Question: I tried installing web3, but I got the error in the picture below. I installed VS build tools using the link VS Code provided but I'm still getting the same error.

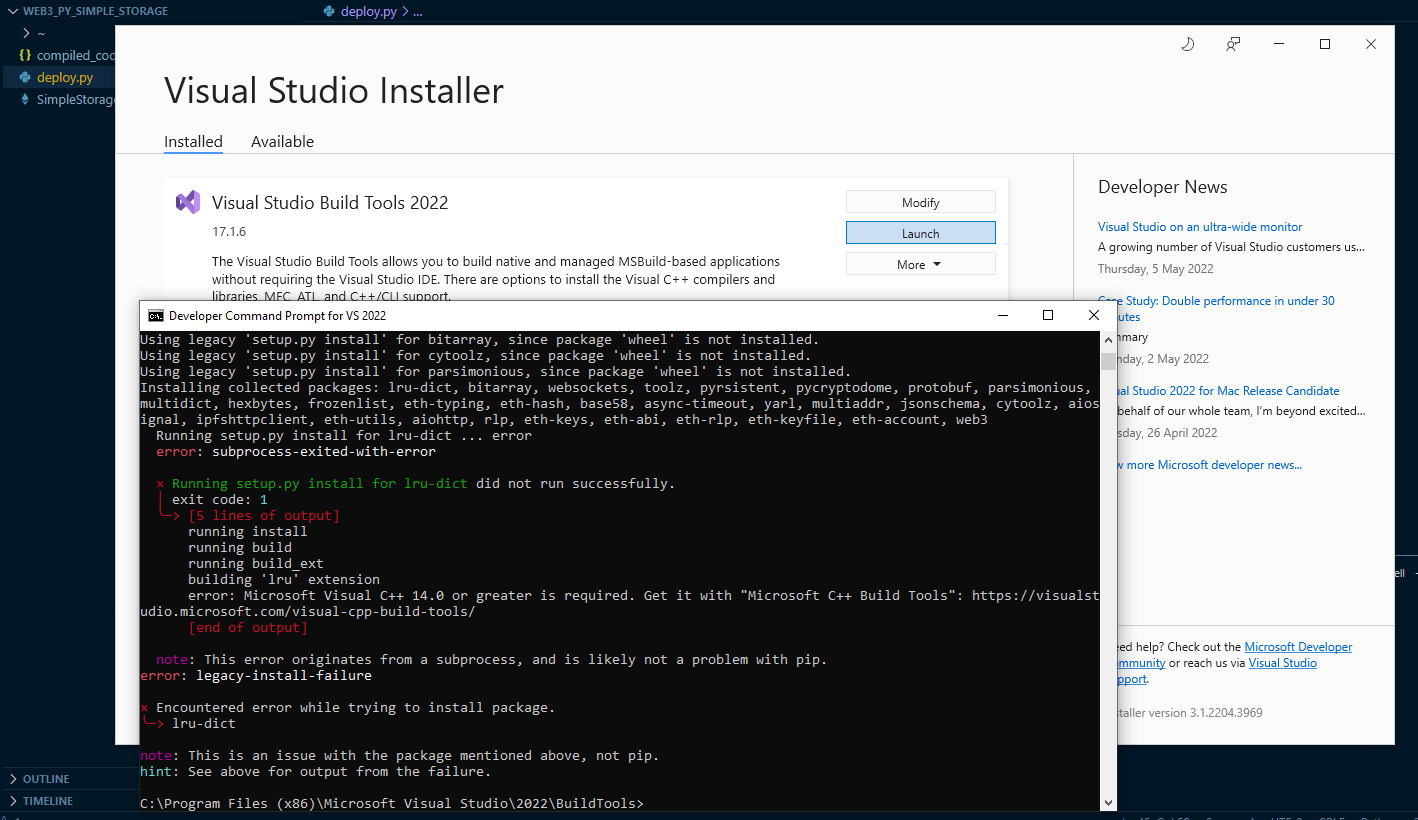
Answer: i downloaded Vs build tools installer and installed the missing files